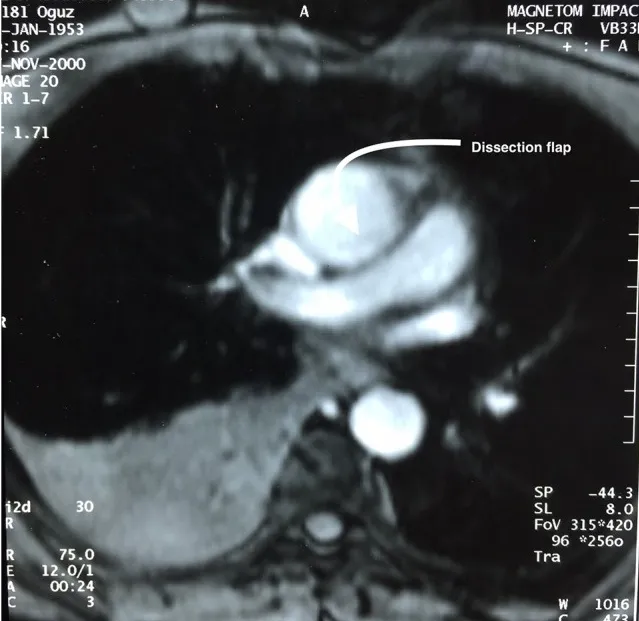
Thorax MR of a patient 15 years ago shows a dissection flap.
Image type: radiology (mri)